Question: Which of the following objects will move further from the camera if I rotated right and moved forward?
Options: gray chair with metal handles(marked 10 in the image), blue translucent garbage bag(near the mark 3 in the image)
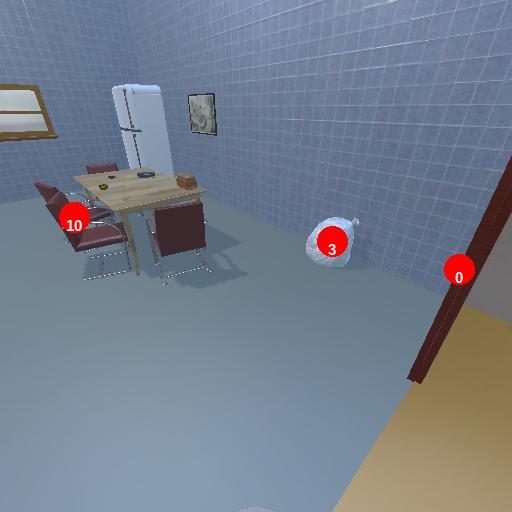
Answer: gray chair with metal handles(marked 10 in the image)